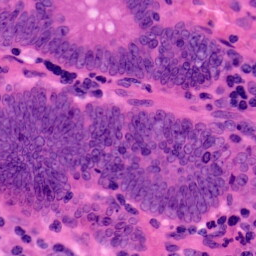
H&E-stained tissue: Colon